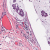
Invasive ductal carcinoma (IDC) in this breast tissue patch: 1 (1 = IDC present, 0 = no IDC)